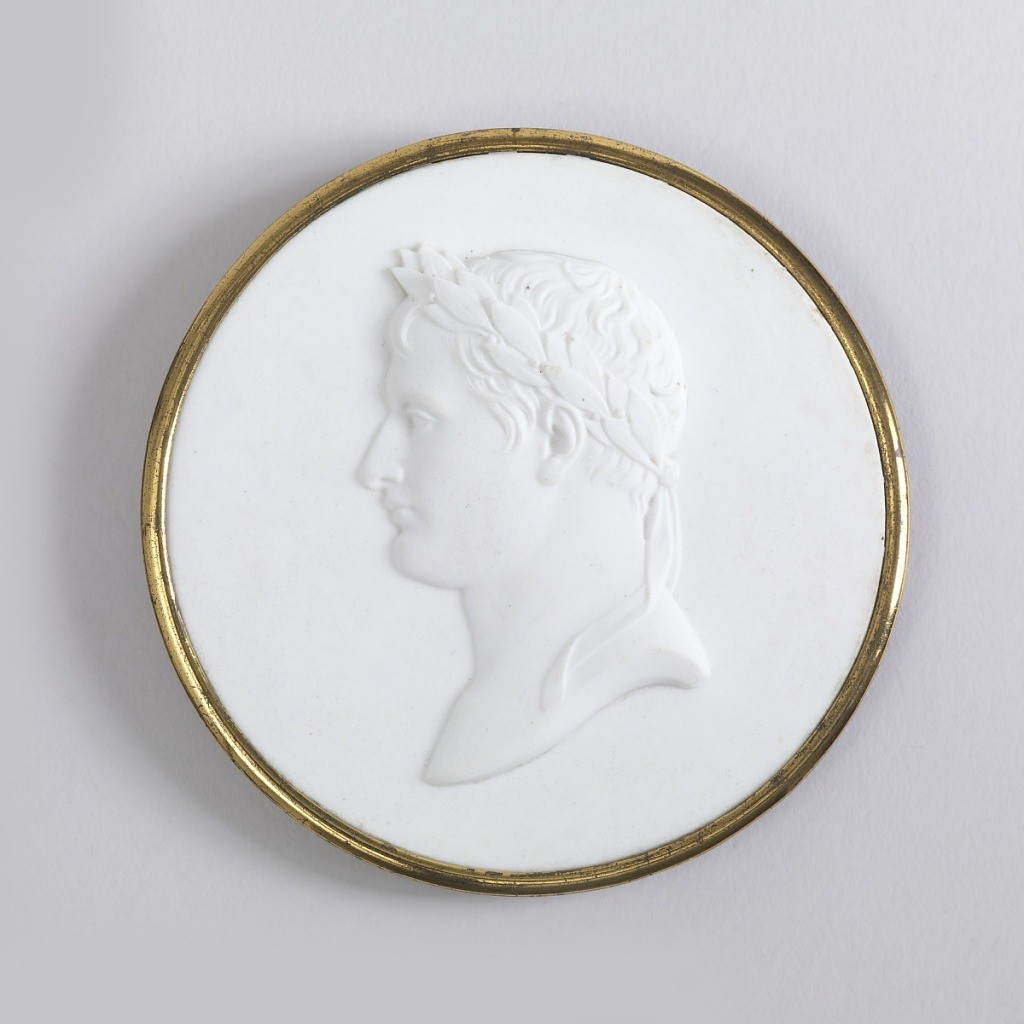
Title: Portrait Medallion of Napoleon I
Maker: Sèvres Porcelain Manufactory, French, established 1756
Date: ca. 1865
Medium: hard paste biscuit, gold, metal
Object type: portrait medallion
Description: Profile of Napoleon I.